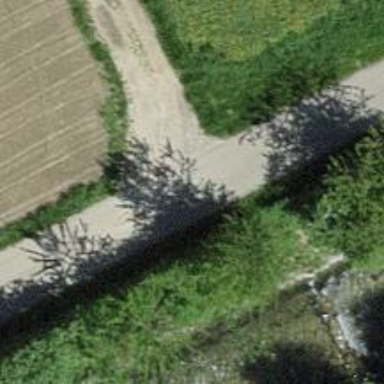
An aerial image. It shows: Track with fine gravel surface. The track type is grade3.